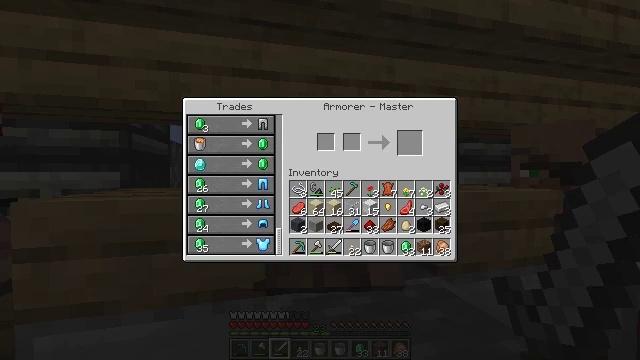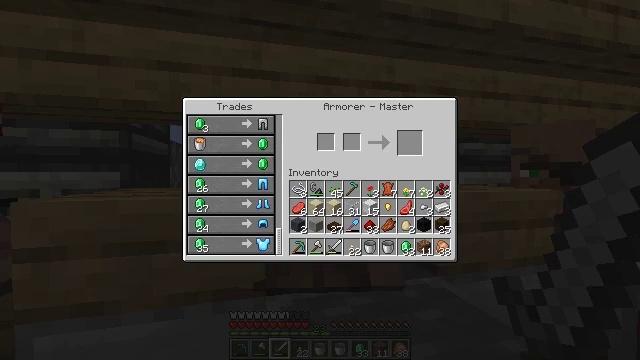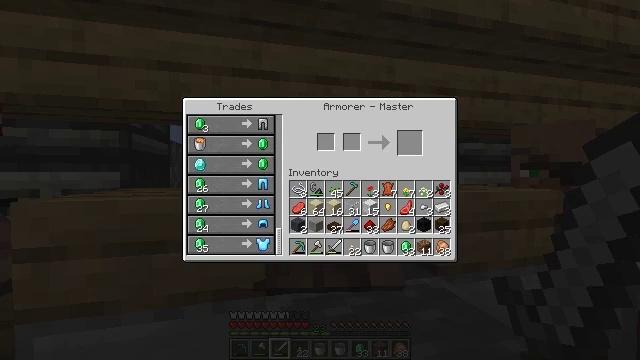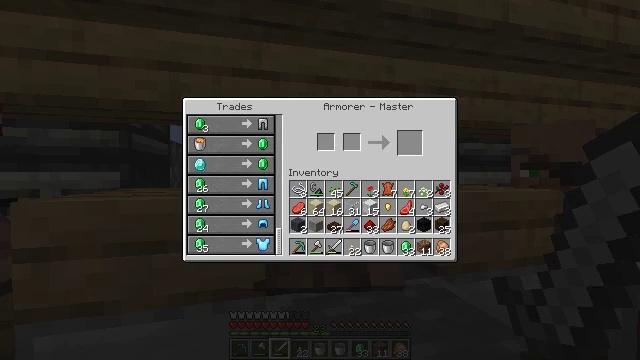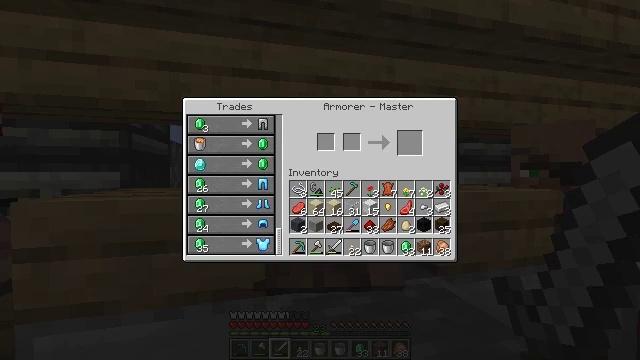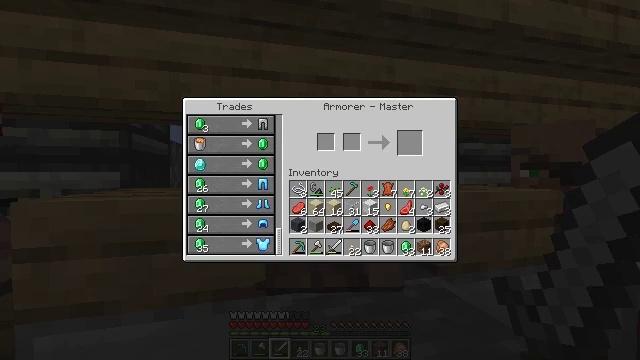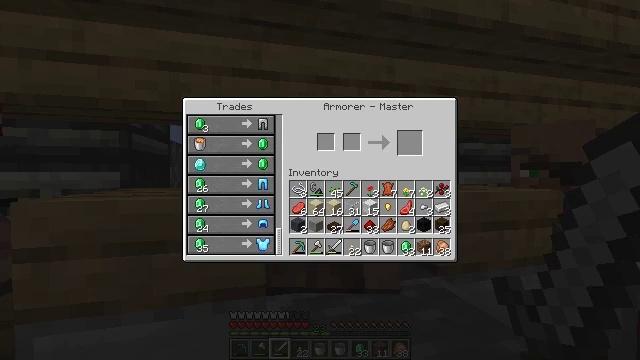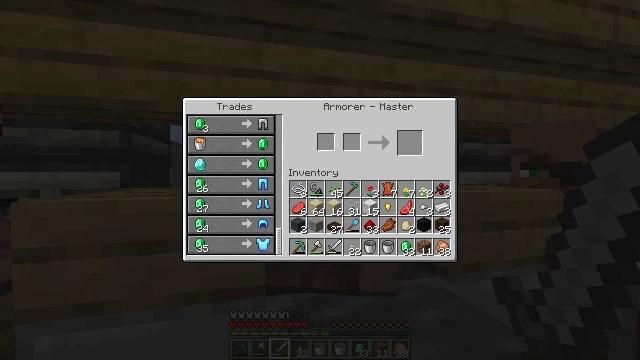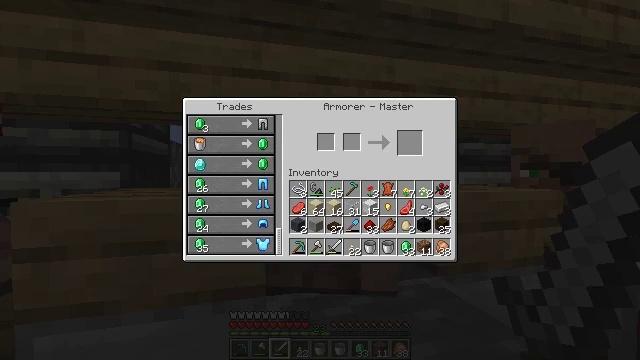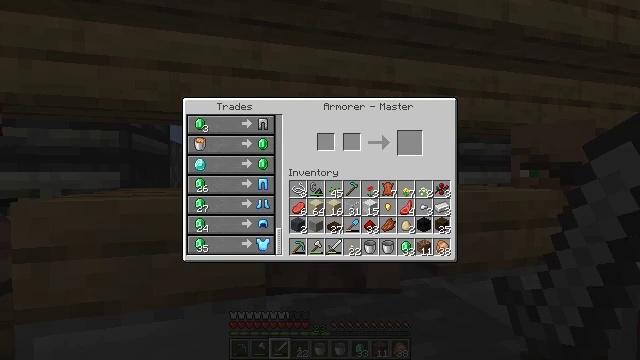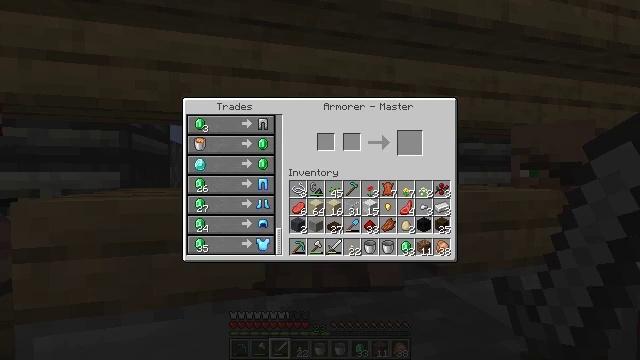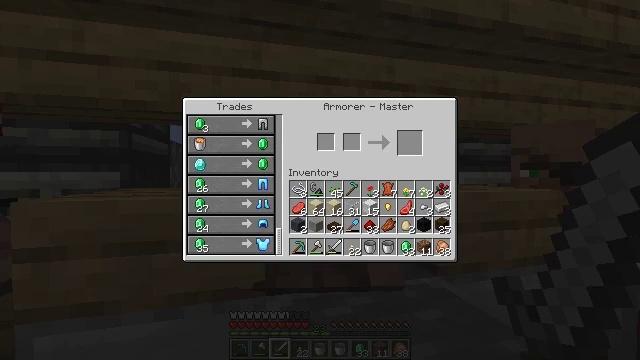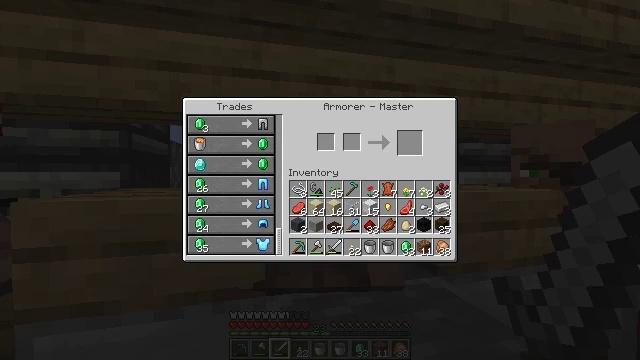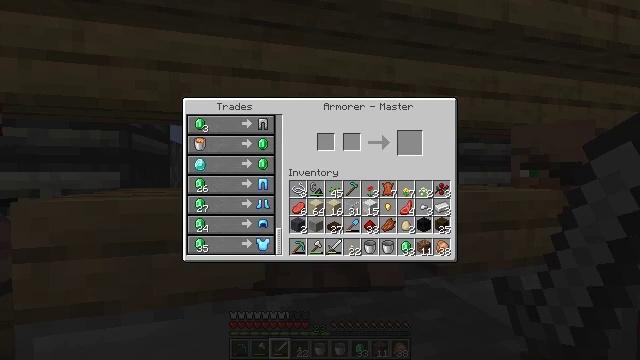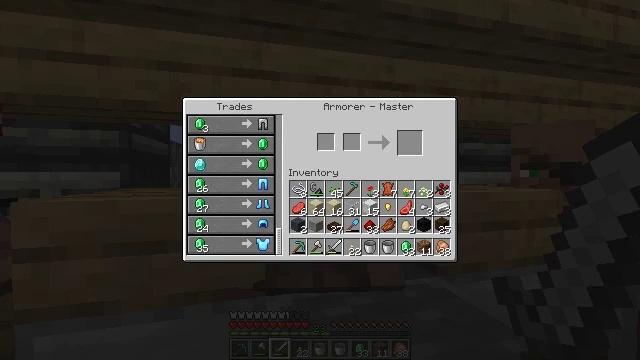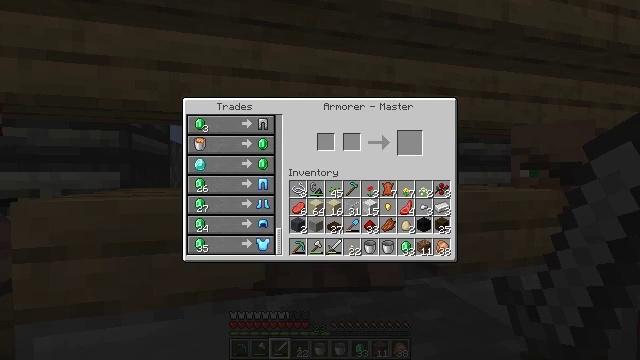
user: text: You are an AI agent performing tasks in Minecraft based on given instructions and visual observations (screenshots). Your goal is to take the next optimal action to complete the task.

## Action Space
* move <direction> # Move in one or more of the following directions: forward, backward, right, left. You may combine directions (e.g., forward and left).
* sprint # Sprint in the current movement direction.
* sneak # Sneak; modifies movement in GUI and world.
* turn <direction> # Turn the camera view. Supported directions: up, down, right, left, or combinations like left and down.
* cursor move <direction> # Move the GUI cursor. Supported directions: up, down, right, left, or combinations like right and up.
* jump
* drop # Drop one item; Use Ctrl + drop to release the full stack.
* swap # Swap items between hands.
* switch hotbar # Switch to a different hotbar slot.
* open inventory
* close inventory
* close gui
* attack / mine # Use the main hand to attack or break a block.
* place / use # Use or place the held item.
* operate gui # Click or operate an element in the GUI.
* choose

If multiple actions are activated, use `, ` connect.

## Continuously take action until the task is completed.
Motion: motion action
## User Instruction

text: Craft a pair of diamond leggings using diamonds.
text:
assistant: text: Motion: no_op
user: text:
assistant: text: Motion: no_op
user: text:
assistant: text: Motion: no_op
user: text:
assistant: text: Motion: no_op
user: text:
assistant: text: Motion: no_op
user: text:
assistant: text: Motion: no_op
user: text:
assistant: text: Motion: no_op
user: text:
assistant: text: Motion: no_op
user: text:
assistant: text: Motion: no_op
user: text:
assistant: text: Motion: no_op
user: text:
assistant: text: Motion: no_op
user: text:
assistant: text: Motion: no_op
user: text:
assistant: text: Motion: no_op
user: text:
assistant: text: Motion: no_op
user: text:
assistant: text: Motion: no_op
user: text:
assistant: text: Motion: no_op
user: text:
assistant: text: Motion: no_op
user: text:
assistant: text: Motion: no_op
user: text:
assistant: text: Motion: no_op
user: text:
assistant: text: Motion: no_op
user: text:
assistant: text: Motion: no_op
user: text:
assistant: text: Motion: no_op
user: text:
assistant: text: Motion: no_op
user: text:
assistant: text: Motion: no_op
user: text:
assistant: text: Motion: no_op
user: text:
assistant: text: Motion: no_op
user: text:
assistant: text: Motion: no_op
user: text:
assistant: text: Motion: no_op
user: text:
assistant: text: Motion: no_op
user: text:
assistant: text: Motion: no_op